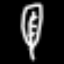
Label: leaf